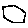
Label: hexagon